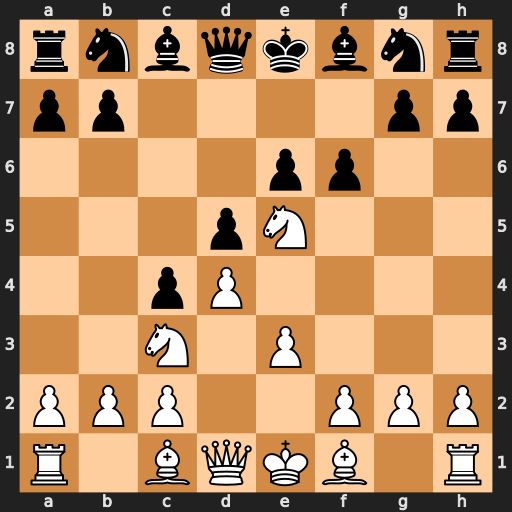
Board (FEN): rnbqkbnr/pp4pp/4pp2/3pN3/2pP4/2N1P3/PPP2PPP/R1BQKB1R
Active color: w
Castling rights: KQkq
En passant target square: -
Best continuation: Qh5+ g6 Nxg6 hxg6 Qxh8